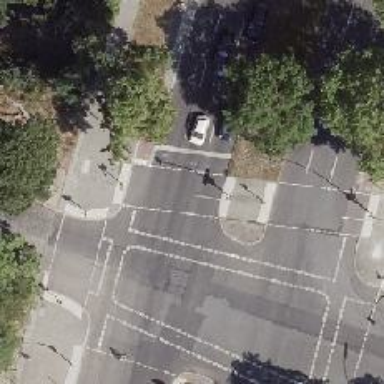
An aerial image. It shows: Crossing with traffic signals.